Question: I'm trying to create a custom UI element (blue in the picture), that would be placed inside a regular 'RelativeLayout' (it would be used 2 or 3 times). The View must contain 'TextView', 'ImageButtons' and similar widgets.
I've read up on custom 'Views', 'ViewGroups', but I don't know which one to use. Should I extend 'RelativeLayout'? Any help (especially tutorial links) would be helpful.
Thanks
Picture of what I'm trying to do;

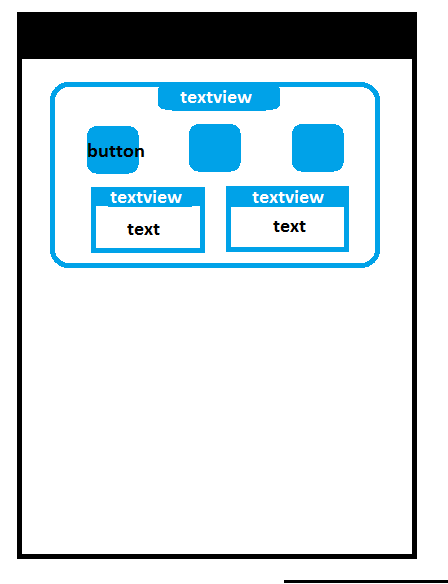
Answer: You can't find a good tutorial about UI , so i tried to do it for you
using just xml !
i was just editing padding and layout_weight ..and layout_gravity .. these are the important things you need

here is the layout :
'''
<?xml version="1.0" encoding="utf-8"?>
<RelativeLayout xmlns:android="http://schemas.android.com/apk/res/android"
android:layout_width="match_parent"
android:layout_height="match_parent"
android:paddingLeft="20dp"
android:paddingTop="20dp"
android:paddingRight="20dp">
<LinearLayout
android:orientation="vertical"
android:layout_width="fill_parent"
android:background="@drawable/bbbb"
android:layout_height="wrap_content"
android:layout_alignParentLeft="true"
android:layout_alignParentStart="true">
<LinearLayout
android:orientation="vertical"
android:layout_width="fill_parent"
android:layout_height="fill_parent">
<TextView
android:layout_width="wrap_content"
android:layout_height="wrap_content"
android:textAppearance="?android:attr/textAppearanceSmall"
android:text="textView"
android:id="@+id/textView30"
android:layout_gravity="center"
android:background="@drawable/btn_back"
android:textColor="#ffffffff"
android:paddingRight="25dp"
android:paddingLeft="25dp" />
</LinearLayout>
<LinearLayout
android:orientation="horizontal"
android:layout_width="fill_parent"
android:layout_height="fill_parent"
android:layout_marginTop="20dp">
<Button
android:layout_width="wrap_content"
android:layout_height="wrap_content"
android:text="Button"
android:id="@+id/button5"
android:layout_weight="1"
android:background="@drawable/btn_back"
android:layout_marginLeft="10dp"
android:layout_marginRight="10dp"
android:textColor="#ffffffff" />
<Button
android:background="@drawable/btn_back"
android:layout_width="wrap_content"
android:layout_height="wrap_content"
android:text="Button"
android:id="@+id/button6"
android:layout_weight="1"
android:layout_marginLeft="10dp"
android:layout_marginRight="10dp"
android:textColor="#ffffffff" />
<Button
android:background="@drawable/btn_back"
android:layout_width="wrap_content"
android:layout_height="wrap_content"
android:text="Button"
android:id="@+id/button7"
android:layout_weight="1"
android:layout_marginLeft="10dp"
android:layout_marginRight="10dp"
android:textColor="#ffffffff" />
</LinearLayout>
<LinearLayout
android:orientation="horizontal"
android:layout_width="fill_parent"
android:layout_height="fill_parent">
<RelativeLayout
android:layout_width="fill_parent"
android:layout_height="fill_parent"
android:layout_weight="1"
android:layout_margin="10dp"
android:background="@drawable/btn_back">
<TextView
android:layout_width="wrap_content"
android:layout_height="wrap_content"
android:textAppearance="?android:attr/textAppearanceSmall"
android:text="textView"
android:id="@+id/textView"
android:layout_centerHorizontal="true"
android:textColor="#ffffffff" />
<TextView
android:layout_width="wrap_content"
android:layout_height="wrap_content"
android:textAppearance="?android:attr/textAppearanceMedium"
android:text="Text"
android:id="@+id/textView28"
android:layout_below="@+id/textView"
android:background="#ffffffff"
android:layout_marginBottom="5dp"
android:padding="10dp"
android:layout_alignParentRight="true"
android:layout_alignParentEnd="true"
android:layout_alignParentLeft="true"
android:layout_alignParentStart="true"
android:gravity="center" />
</RelativeLayout>
<RelativeLayout
android:layout_width="fill_parent"
android:layout_height="fill_parent"
android:layout_weight="1"
android:layout_margin="10dp"
android:background="@drawable/btn_back">
<TextView
android:layout_width="wrap_content"
android:layout_height="wrap_content"
android:textAppearance="?android:attr/textAppearanceSmall"
android:text="textView"
android:id="@+id/textView27"
android:layout_centerHorizontal="true"
android:textColor="#ffffffff" />
<TextView
android:layout_width="wrap_content"
android:layout_height="wrap_content"
android:textAppearance="?android:attr/textAppearanceMedium"
android:text="Text"
android:id="@+id/textView29"
android:layout_below="@+id/textView27"
android:background="#ffffffff"
android:layout_marginBottom="5dp"
android:padding="10dp"
android:layout_alignParentRight="true"
android:layout_alignParentEnd="true"
android:layout_alignParentLeft="true"
android:layout_alignParentStart="true"
android:gravity="center" />
</RelativeLayout>
</LinearLayout>
</LinearLayout>
</RelativeLayout>
'''
and here is the drawablr/btn_back.xml
'''
<?xml version="1.0" encoding="utf-8"?>
<selector xmlns:android="http://schemas.android.com/apk/res/android">
<item android:state_pressed="true" >
<shape>
<solid
android:color="#0067EB"/>
<stroke
android:width="1dp"
android:color="#<PHONE>" />
<corners
android:radius="8dp" />
<padding
android:left="10dp"
android:top="10dp"
android:right="10dp"
android:bottom="10dp" />
</shape>
</item>
<item>
<shape>
<solid
android:color="#0061C2"
android:angle="270" />
<stroke
android:width="1dp"
android:color="#<PHONE>" />
<corners
android:radius="8dp" />
<padding
android:left="10dp"
android:top="10dp"
android:right="10dp"
android:bottom="10dp" />
</shape>
</item>
</selector>
'''
and here is the drawable/bbbb.xml
'''
<?xml version="1.0" encoding="utf-8"?>
<shape xmlns:android="http://schemas.android.com/apk/res/android" android:shape="rectangle" >
<corners
android:radius="14dp"
/>
<gradient
android:angle="45"
android:startColor="#FFF"
android:endColor="#eee"
android:type="linear"
/>
<padding
android:left="0dp"
android:top="0dp"
android:right="0dp"
android:bottom="0dp"
/>
<size
android:width="270dp"
android:height="60dp"
/>
<stroke
android:width="3dp"
android:color="#307FE6"
/>
</shape>
'''